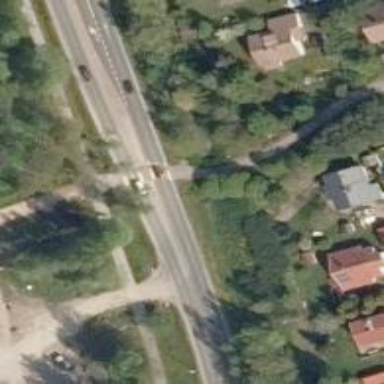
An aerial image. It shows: Uncontrolled road crossing.